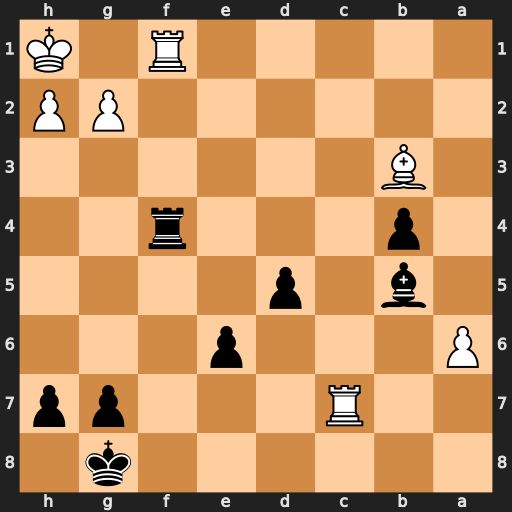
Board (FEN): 6k1/2R3pp/P3p3/1b1p4/1p3r2/1B6/6PP/5R1K
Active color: b
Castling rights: -
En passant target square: -
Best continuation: Rxf1#